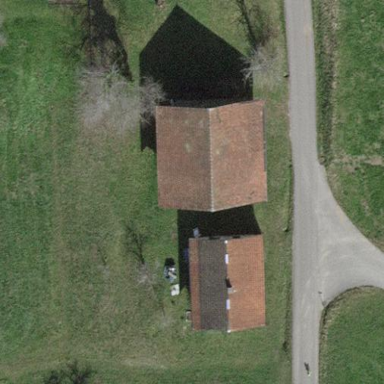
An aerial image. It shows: Shed.